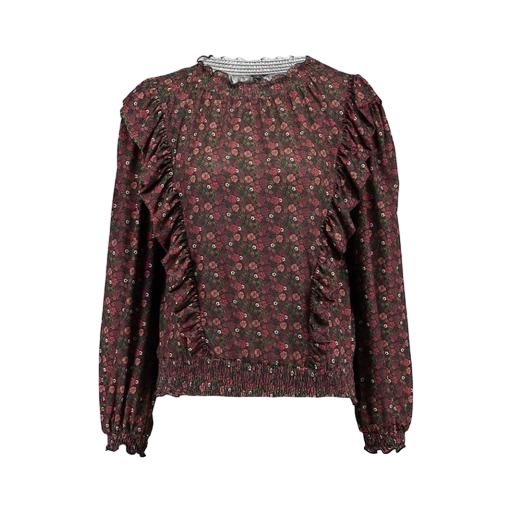
multicolor vero moda rust high neck blouse, multicolor floral-print t-shirt only macy, black petite printed ruched-sleeve top only macy, white background